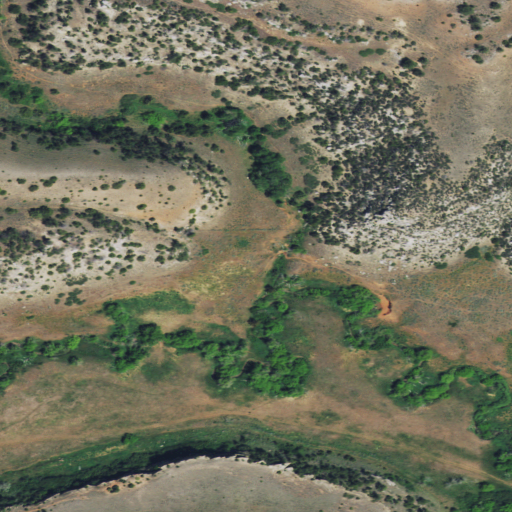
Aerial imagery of valley in Montana named Rotten Coulee containing shrub and evergreen forest